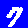
Digit: 7